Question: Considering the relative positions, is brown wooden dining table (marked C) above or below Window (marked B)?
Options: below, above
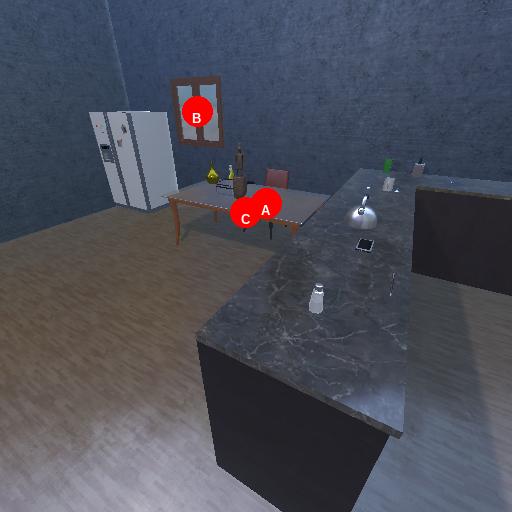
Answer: below